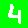
Digit: 4